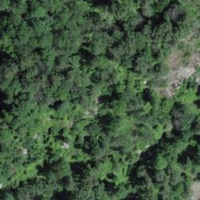
EUNIS habitat code: 43
Species observed at this site:
Allium ursinum